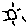
Label: sun